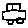
Label: car